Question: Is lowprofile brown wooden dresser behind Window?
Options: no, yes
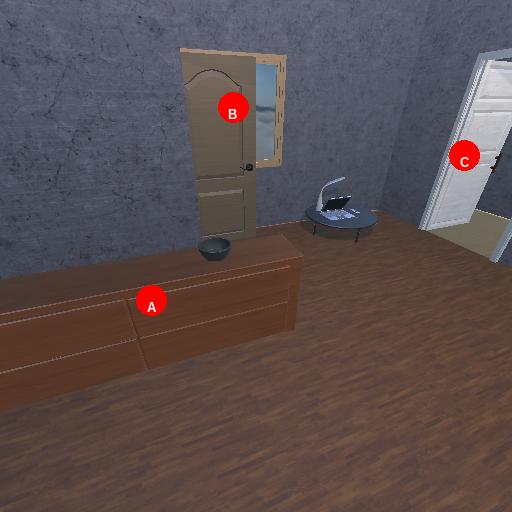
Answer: no